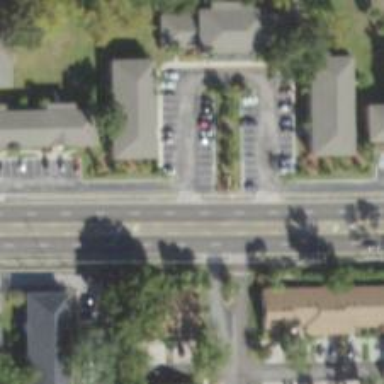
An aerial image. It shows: Road with stop sign.